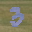
Label: 3